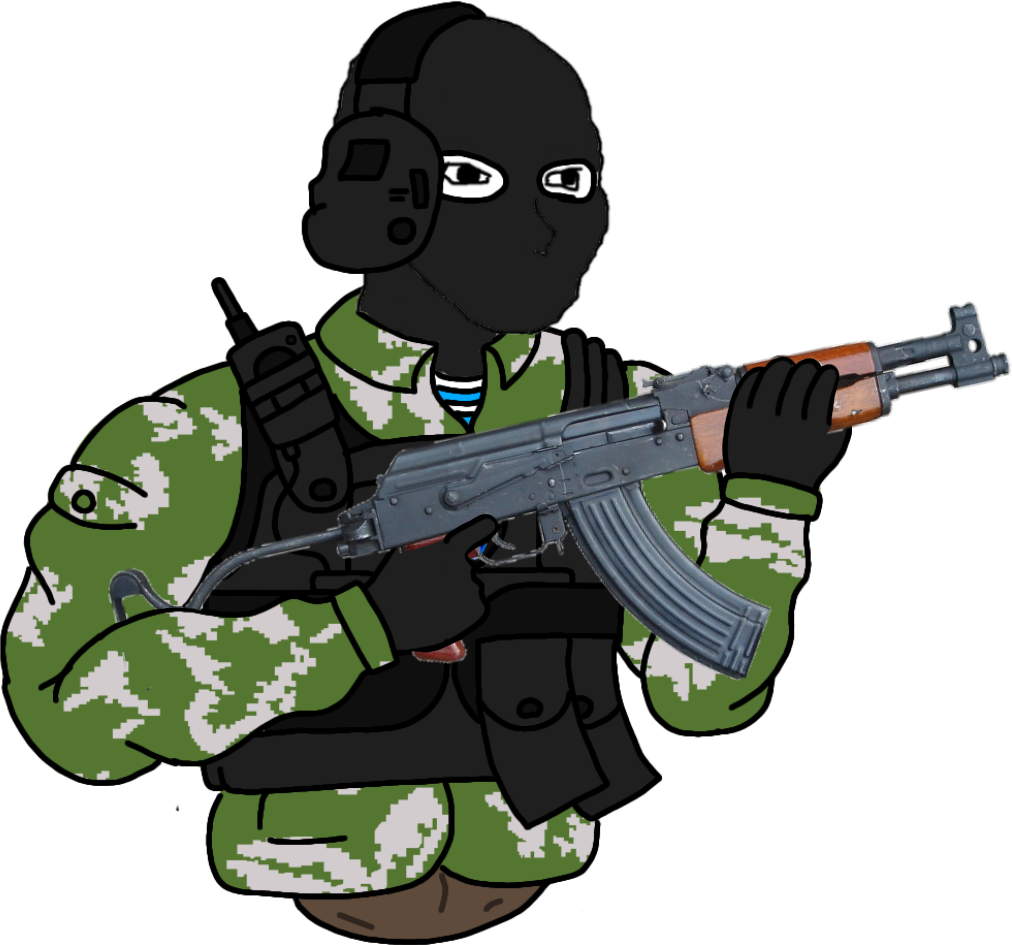
Label: 5_unsorted